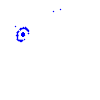
Particle: pion